Question: I want to select just integers and decimal ones from my procedure. In this case 192 and 193.0. What I have tried is regexp_like(columnName, '^[[:digit:]]*$') but it just appears 192 (integer ones).
Thank you in advance.

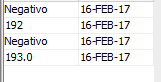
Answer: Try
'''
regexp_like(columnName, '^[[:digit:]]*(\.[[:digit:]]+)?$')
'''
That allows an optional point followed by at least one digit to follow the first sequence of digits.